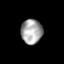
Tissue: skin
Cell type: Epithelial cells
Senescence score: 0.2569
Nuclear area (px): 513
Mean DAPI intensity: 166.491